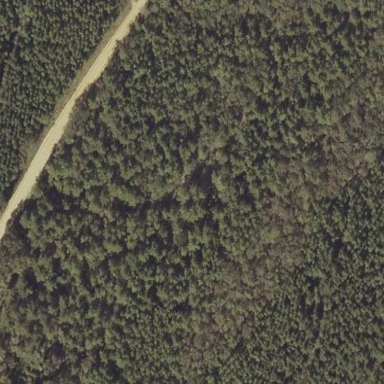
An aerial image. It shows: Woodland consisting mainly of needle-leaved trees.